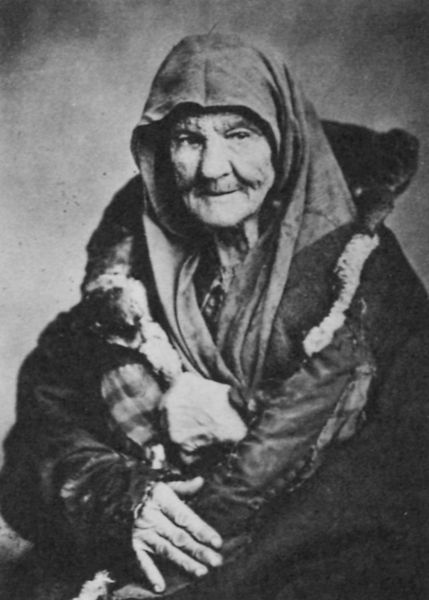
Titel: Porträt
Künstler: Russischer Photograph
Schlagwörter: hand, kopf, schatten, umhang, weiß, frauen, sitzen, finger, frau, grau, hintergrund, kariert, licht, mund, nase, raum, schwarz, zimmer, blick, schal, schleier, tier, tuch, karo, alt, jacke, mütze, wand, alte, arm, arme, augen, falten, gesicht, halten, kleidung, kragen, pelz, bild, bildnis, hals, hände, innenraum, portrait, porträt, kalt, auge, futter, mantel, pose, decke, kind, kinn, kinder, fell, lächeln, wangen, bäuerin, russland, dorf, mauer, winter, baby, krieg, falte, kopftuch, atelier, foto, fotografie, photographie, katze, alter, greis, kälte, schwarz-weiss, mundwinkel, dreiviertel, portait, puppe, photo, pelzmantel, wangenknochen, runzeln, leder, adern, greisin, freundlich, katzen, porträit, alte frau, oma, fotographie, bär, grossmutter, fotografi, kapuze, russisch, photografie, daunen, eingehüllt, runzel, zahnlos, russin, russischer fotograf, anorak, augenwinkel, daunenjacke, fellmantel, fotografieo, marienpuppe, russlanf, schamanin, steppmantel, kuscheltier, kleine finger, kleiner fingel, stielzeug